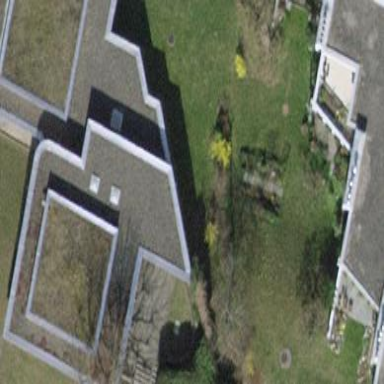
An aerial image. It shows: Kindergarten building.